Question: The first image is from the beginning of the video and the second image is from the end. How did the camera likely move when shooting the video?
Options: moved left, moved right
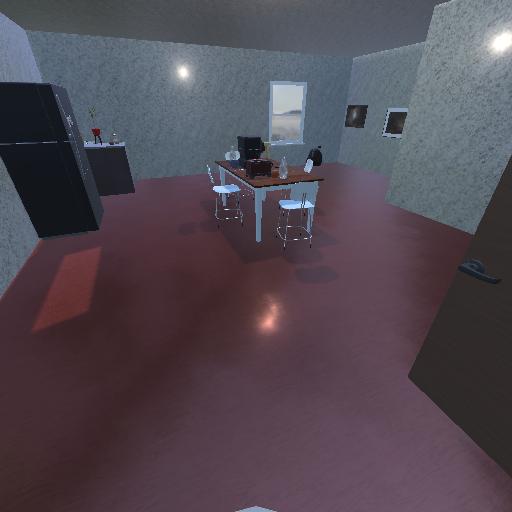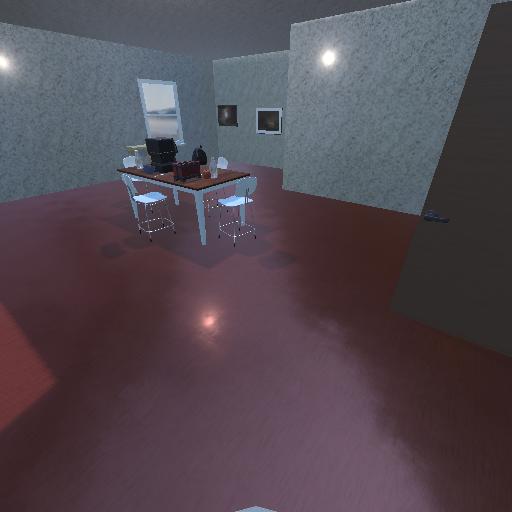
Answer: moved left